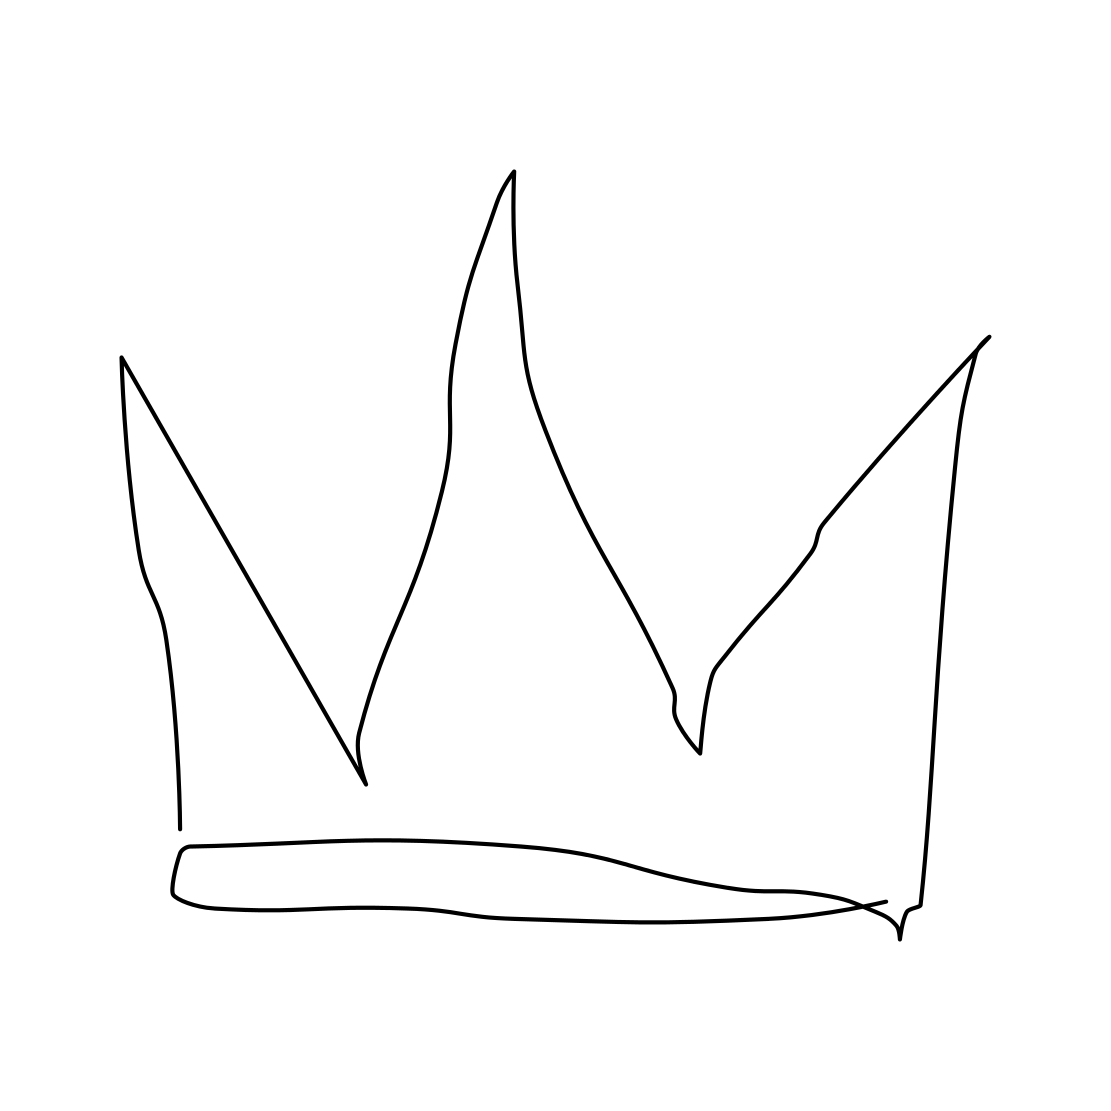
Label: crown